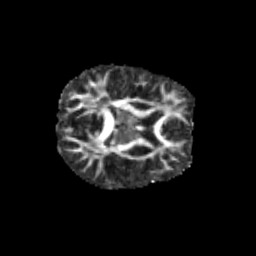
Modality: FA
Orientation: axial
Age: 10
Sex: female
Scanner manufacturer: siemens
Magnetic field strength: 3 T
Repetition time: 3.8 s
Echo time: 0.07 s